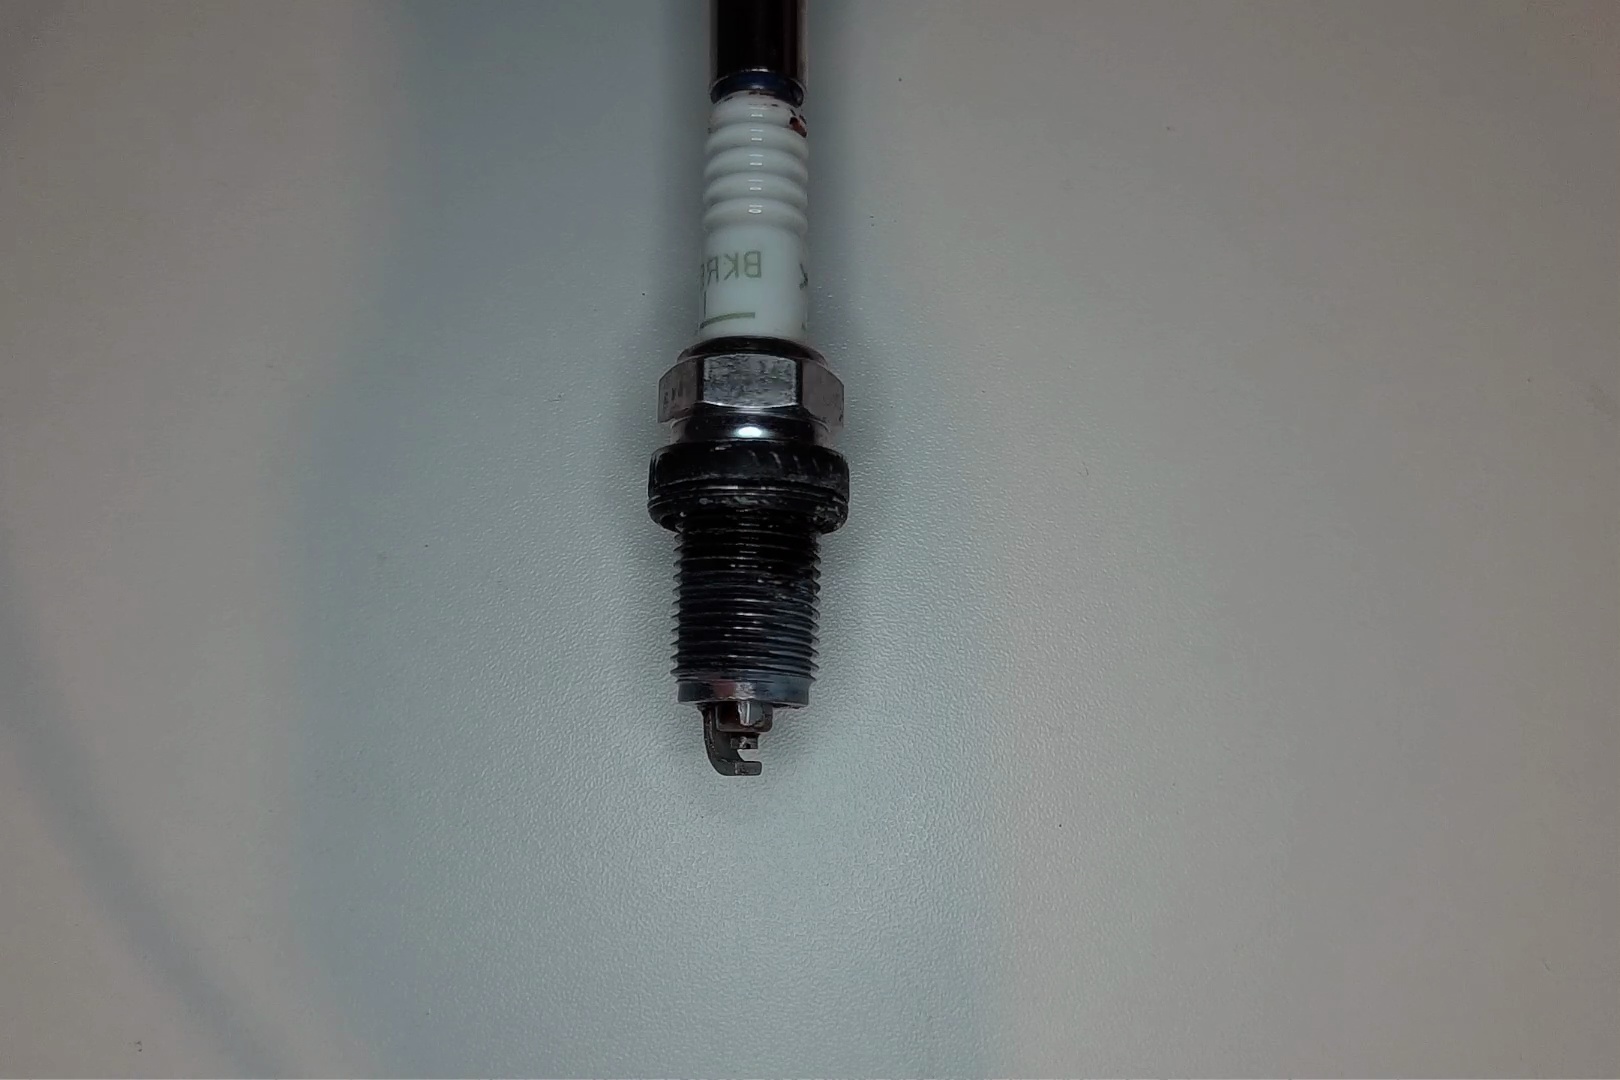
Label: anomaly